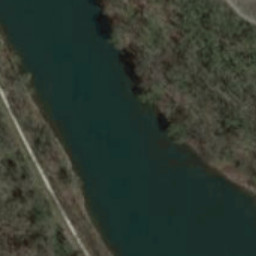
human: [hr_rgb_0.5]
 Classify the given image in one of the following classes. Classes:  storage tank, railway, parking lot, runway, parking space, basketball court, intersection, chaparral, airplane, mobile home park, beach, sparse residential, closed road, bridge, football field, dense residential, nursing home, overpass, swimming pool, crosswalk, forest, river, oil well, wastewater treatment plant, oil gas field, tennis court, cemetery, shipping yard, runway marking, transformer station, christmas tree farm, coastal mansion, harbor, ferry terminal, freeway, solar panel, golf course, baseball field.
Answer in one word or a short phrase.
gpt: river